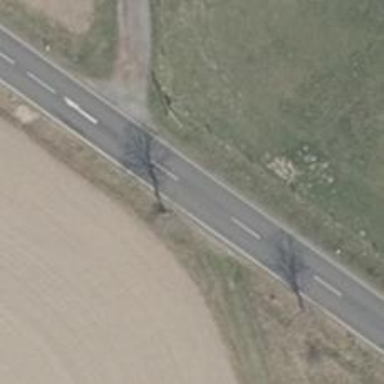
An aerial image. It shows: Secondary road with asphalt surface.